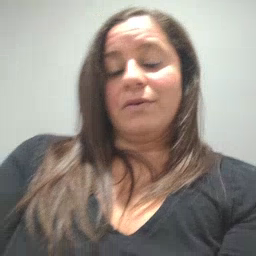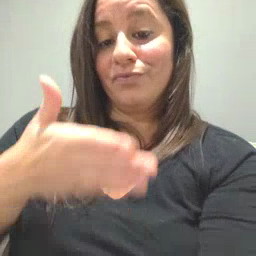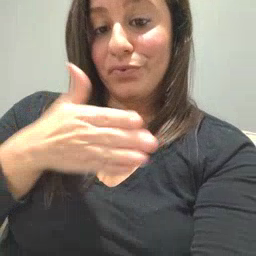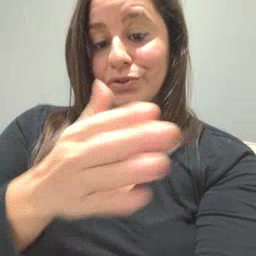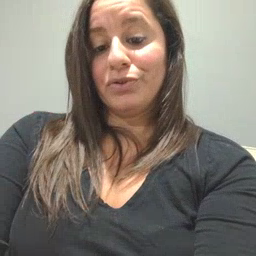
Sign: fish